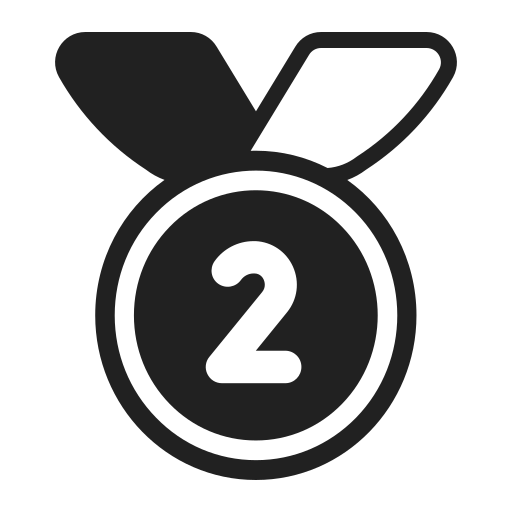
2nd place medal high contrast